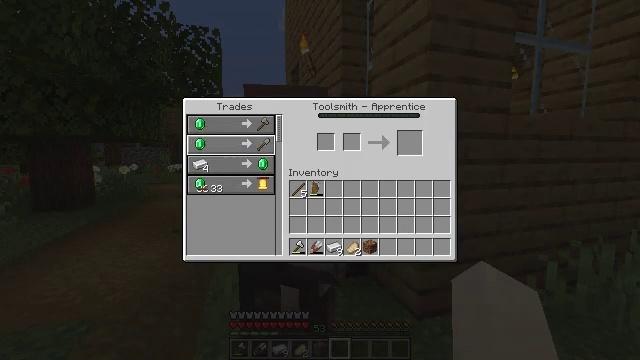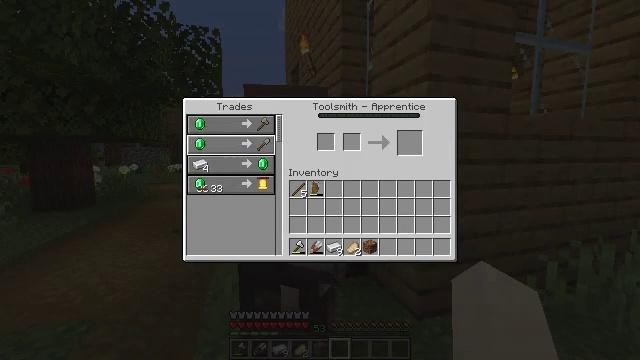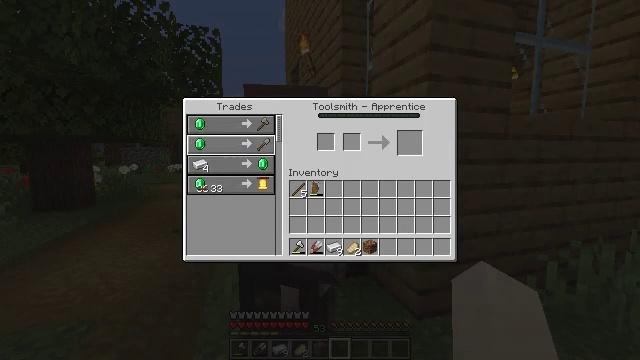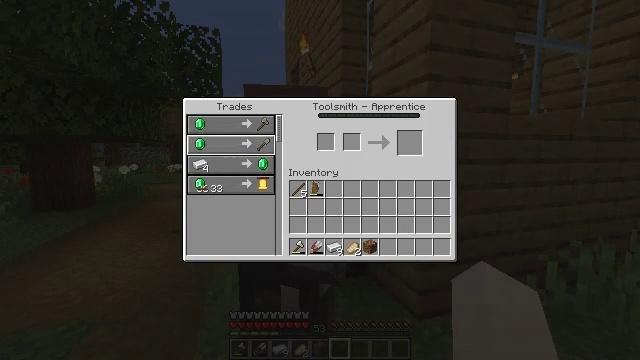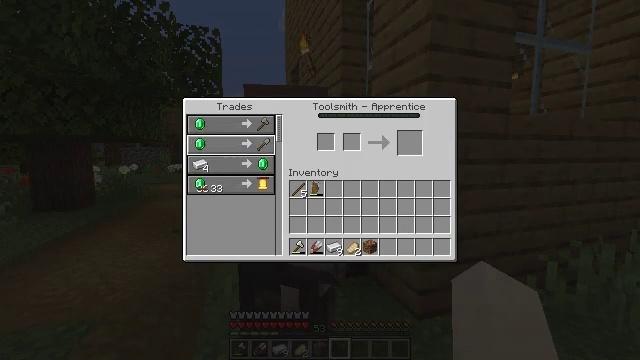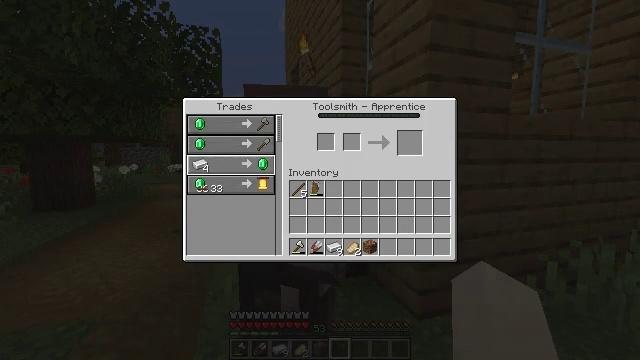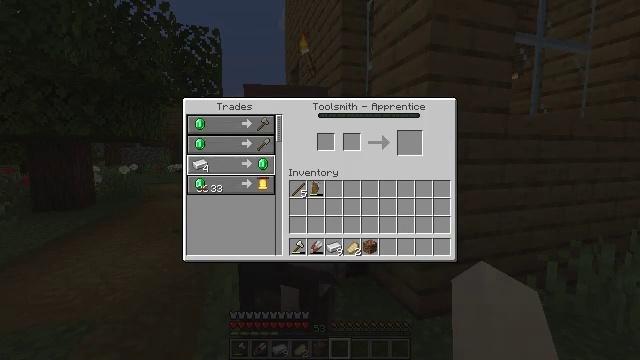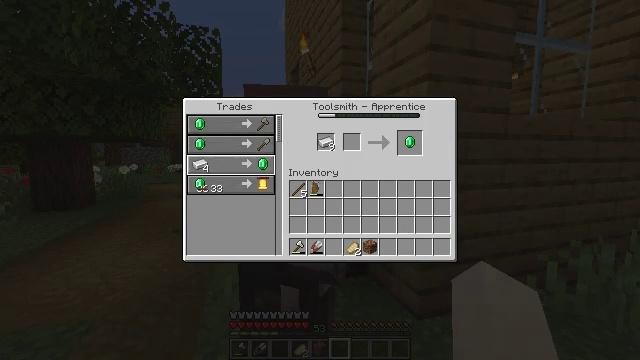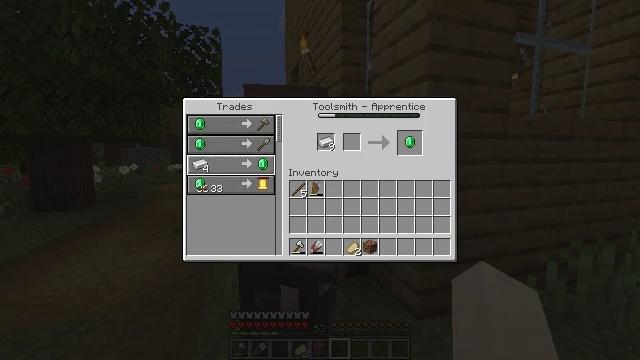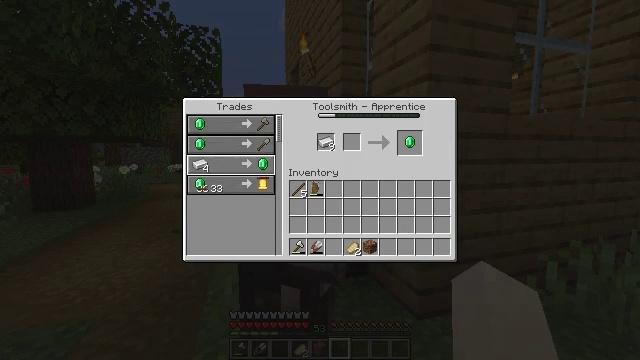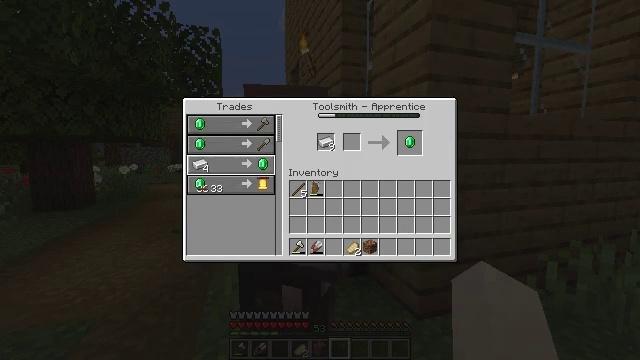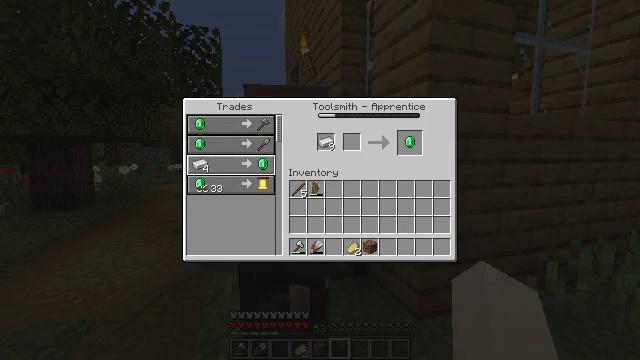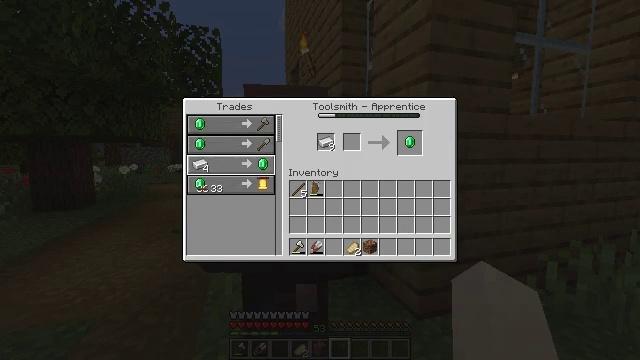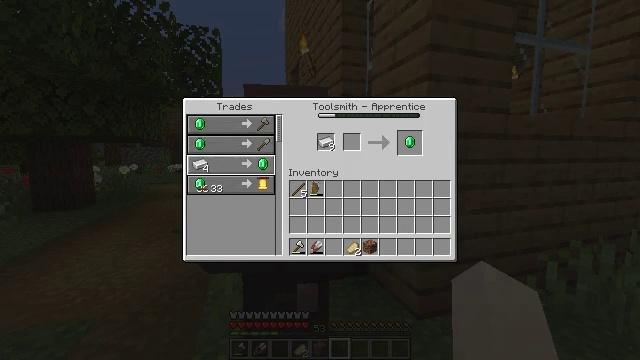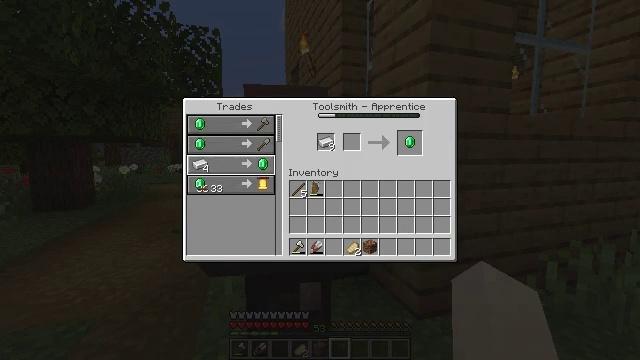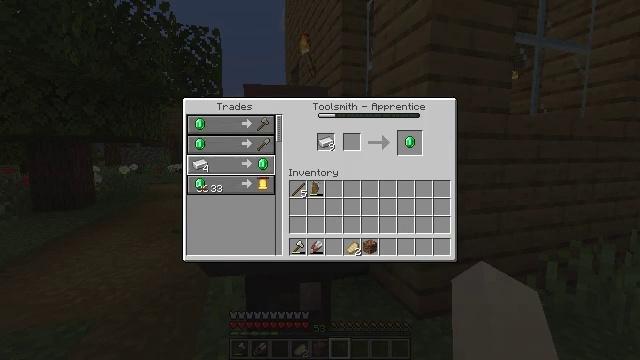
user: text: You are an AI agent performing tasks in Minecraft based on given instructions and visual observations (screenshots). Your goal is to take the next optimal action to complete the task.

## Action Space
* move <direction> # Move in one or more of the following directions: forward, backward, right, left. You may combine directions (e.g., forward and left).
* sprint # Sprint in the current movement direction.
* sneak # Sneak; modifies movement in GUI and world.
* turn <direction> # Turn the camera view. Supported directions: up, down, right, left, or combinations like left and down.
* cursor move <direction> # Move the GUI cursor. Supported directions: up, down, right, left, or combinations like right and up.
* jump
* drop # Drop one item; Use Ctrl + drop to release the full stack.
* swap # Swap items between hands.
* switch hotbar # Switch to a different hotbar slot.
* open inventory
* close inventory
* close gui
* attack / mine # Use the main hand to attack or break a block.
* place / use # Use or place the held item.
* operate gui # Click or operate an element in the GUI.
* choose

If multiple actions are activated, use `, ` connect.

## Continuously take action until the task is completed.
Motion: motion action
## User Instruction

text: Open the crafting grid and craft a crossbow.
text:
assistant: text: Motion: cursor move left
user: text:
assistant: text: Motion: no_op
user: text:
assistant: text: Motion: no_op
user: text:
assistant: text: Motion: no_op
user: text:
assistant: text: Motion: no_op
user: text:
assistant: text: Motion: no_op
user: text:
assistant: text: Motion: operate gui
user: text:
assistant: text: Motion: operate gui
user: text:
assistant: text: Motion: no_op
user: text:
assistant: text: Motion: no_op
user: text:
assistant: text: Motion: no_op
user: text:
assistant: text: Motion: no_op
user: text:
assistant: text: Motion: no_op
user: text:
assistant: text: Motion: no_op
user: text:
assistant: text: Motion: no_op
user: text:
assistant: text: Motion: cursor move right and up
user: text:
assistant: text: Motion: cursor move right and up
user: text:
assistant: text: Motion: cursor move right
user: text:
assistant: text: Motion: cursor move right
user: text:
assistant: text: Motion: no_op
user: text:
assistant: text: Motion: no_op
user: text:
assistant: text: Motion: no_op
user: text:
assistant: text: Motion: no_op
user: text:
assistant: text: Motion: cursor move right
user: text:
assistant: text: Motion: cursor move right
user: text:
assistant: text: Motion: cursor move right
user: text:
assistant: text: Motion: no_op
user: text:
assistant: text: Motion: no_op
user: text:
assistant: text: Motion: no_op
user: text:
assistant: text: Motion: no_op